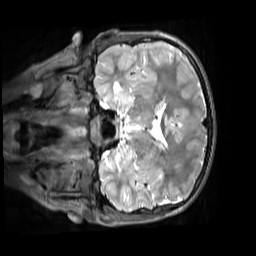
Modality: T2w
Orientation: coronal
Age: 10
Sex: male
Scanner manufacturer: siemens
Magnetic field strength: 3 T
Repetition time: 3.2 s
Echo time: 0.408 s